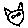
Label: cat